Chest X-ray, PA view. Patient: 59 years old, sex F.
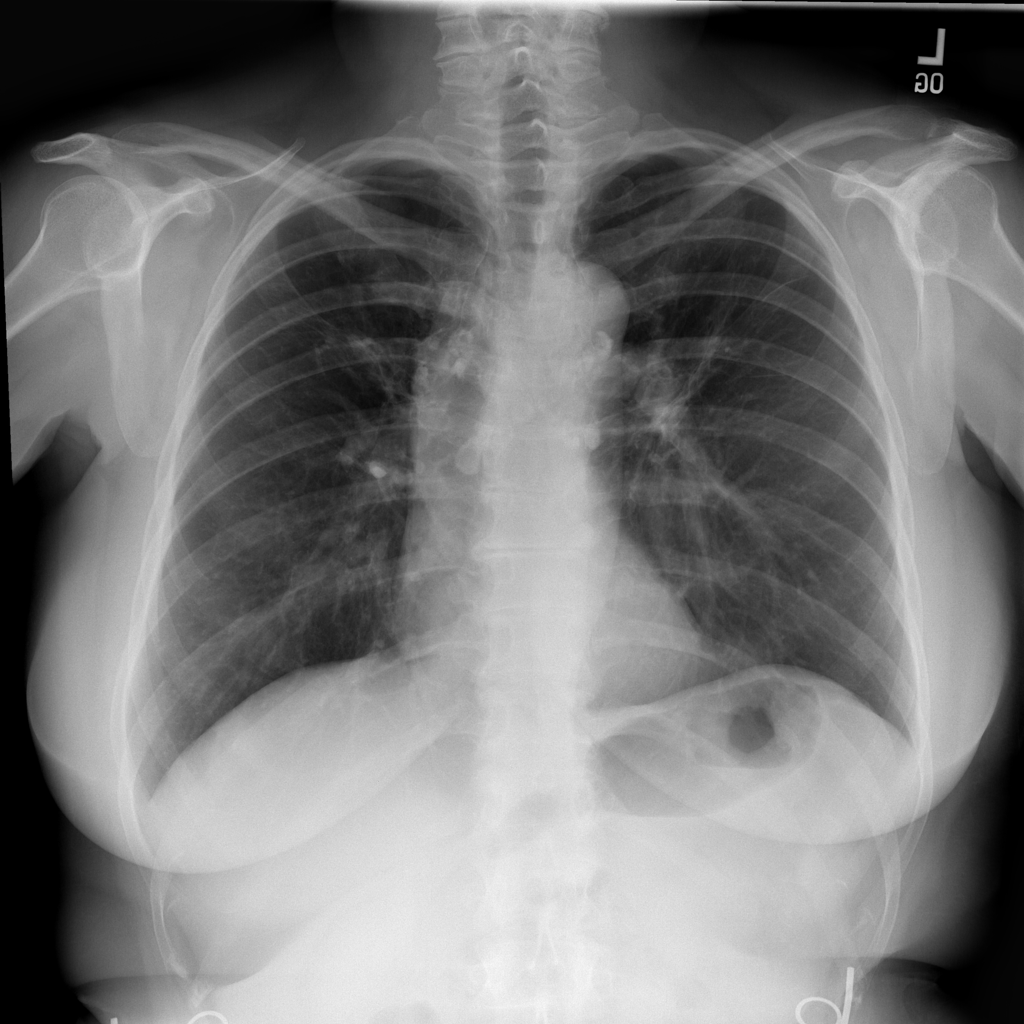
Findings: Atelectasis